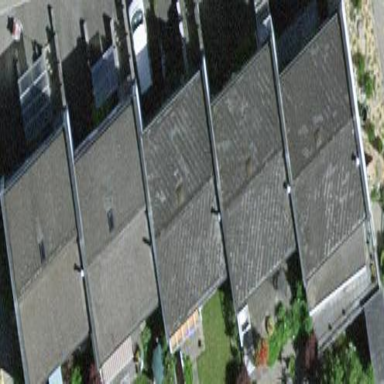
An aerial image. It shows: Terrace building.